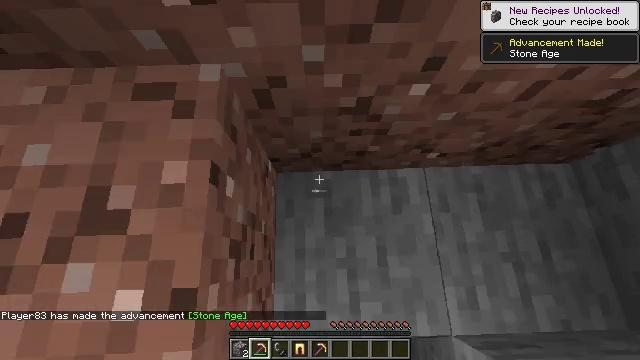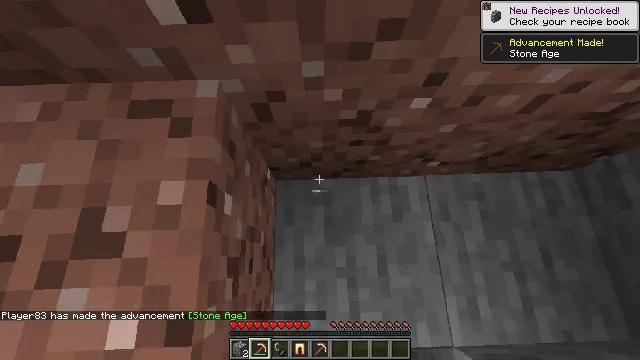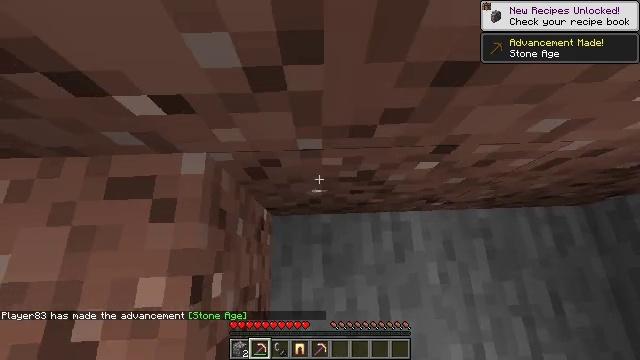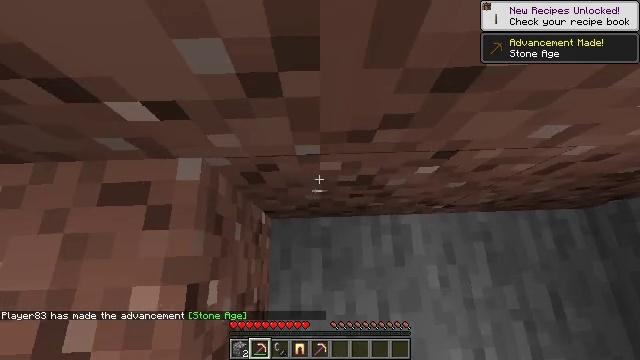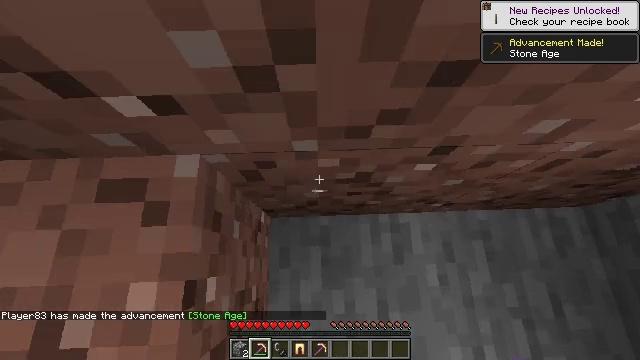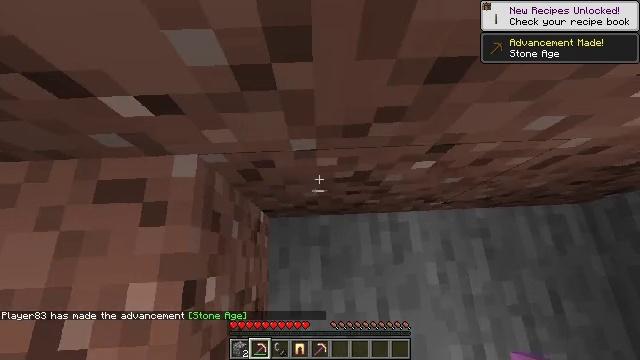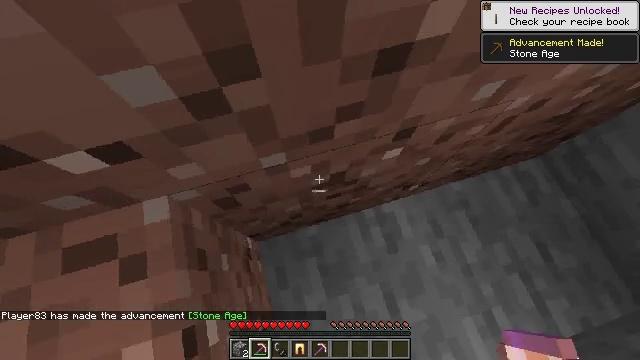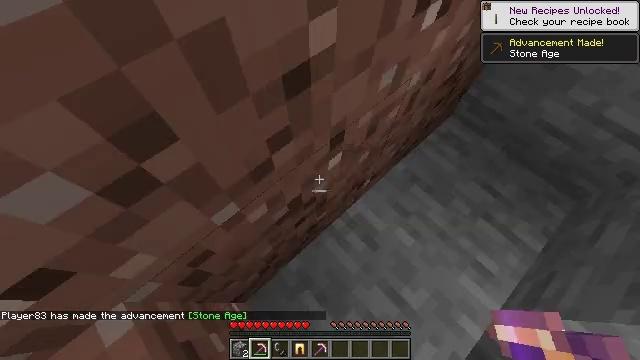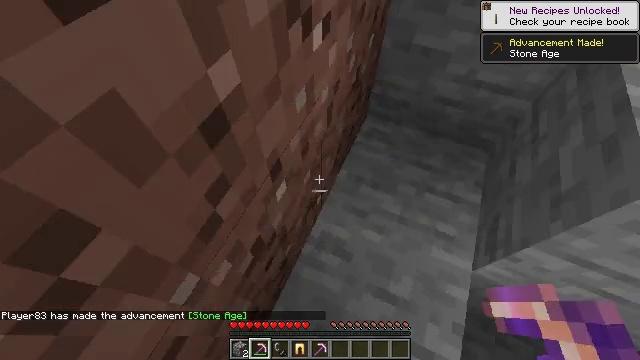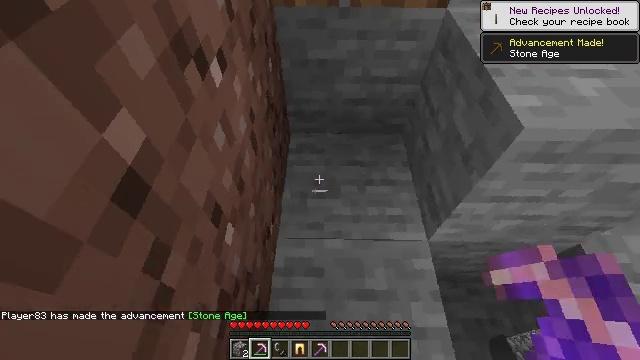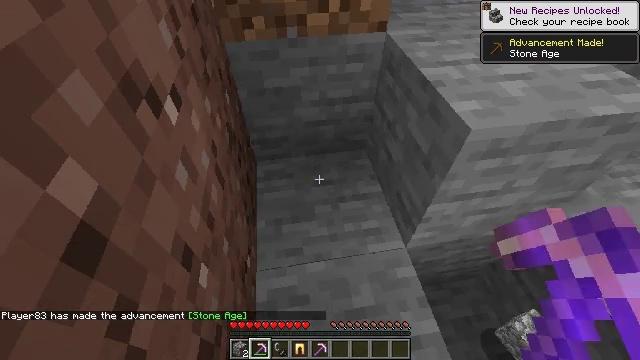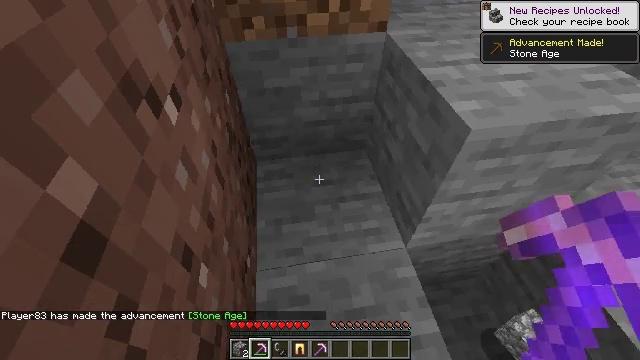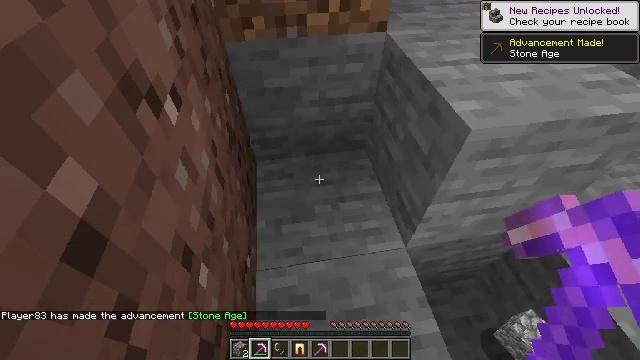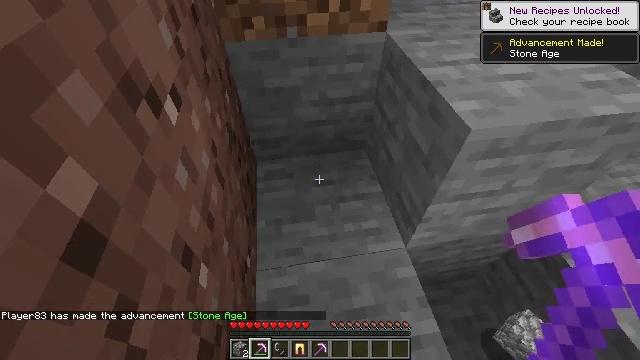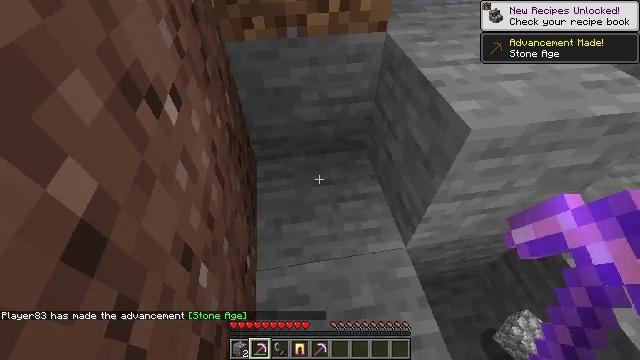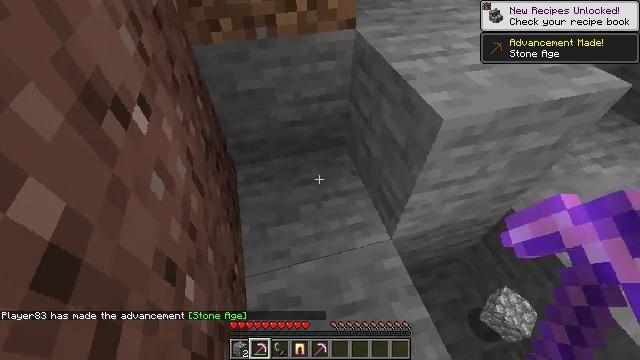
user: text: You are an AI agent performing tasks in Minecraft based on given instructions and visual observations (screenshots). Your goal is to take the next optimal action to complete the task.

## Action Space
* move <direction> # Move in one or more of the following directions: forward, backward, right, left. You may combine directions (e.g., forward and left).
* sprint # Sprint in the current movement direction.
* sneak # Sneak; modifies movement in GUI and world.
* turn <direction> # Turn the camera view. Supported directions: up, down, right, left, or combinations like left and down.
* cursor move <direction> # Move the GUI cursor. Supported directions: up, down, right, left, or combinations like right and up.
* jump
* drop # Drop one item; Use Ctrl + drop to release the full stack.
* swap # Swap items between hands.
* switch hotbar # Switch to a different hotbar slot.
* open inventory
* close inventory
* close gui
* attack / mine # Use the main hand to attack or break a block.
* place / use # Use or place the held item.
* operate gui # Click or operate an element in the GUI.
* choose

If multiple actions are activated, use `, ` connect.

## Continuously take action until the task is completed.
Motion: motion action
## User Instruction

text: Break oak leaves from the trees.
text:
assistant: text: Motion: move forward
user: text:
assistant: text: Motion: no_op
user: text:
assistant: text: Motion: no_op
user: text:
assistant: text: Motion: no_op
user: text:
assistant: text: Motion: no_op
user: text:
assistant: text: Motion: turn right and up
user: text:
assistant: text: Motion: turn right and up
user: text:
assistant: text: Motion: turn right and up
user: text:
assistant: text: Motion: turn right and up
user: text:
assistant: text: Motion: turn right and up
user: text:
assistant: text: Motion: no_op
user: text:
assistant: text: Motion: no_op
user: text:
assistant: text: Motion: no_op
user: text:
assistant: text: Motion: no_op
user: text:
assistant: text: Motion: turn right
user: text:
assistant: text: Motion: turn right and down
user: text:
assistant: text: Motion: turn right and down
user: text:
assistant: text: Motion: turn right and down
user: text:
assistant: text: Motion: no_op
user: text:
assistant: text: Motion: no_op
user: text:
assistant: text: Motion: move forward
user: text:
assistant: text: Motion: move forward, turn left
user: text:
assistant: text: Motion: move forward, turn left
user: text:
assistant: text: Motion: move forward, turn left
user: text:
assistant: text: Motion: move forward, turn left
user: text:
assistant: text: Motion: move forward
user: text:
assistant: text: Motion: move forward
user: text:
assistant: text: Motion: move forward
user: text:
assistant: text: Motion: move forward, turn up
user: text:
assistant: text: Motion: move forward, turn up